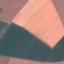
Land use / land cover: AnnualCrop